Question: For my application I have to use a undefined number of different detection strategies. A strategy is defined in the following fashion:

The AND gate can also be a OR gate. For now, I hard coded all these rules in my code. For better extensability, I'd like to define all the detection startegies respectively rules in a XML file and parse it. But I'm not really sure how I can define such a detection strategy in a XML file. Any hints how to start?
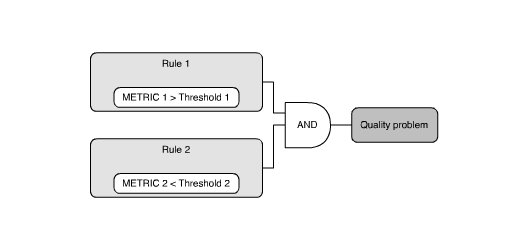
Answer: Can they get any more complicated than in your diagram?
If not, something like the below, which just translates the structure of your diagram into
'''
<Strategy>
<Name>Test-1</name>
<Quality-problem>Too much splurge in the windler<Quality-problem>
<Gate type="AND">
<Left>
<Metric>foo</Metric>
<Comparison>less-than</Comparison>
<Threshold>100</Threshhold>
</Left>
<Right>
<Metric>bar</Metric>
<Comparison>greater-than</Comparison>
<Threshold>200</Threshhold>
</Right>
</Gate>
</Strategy>
'''
If they do get more complex, you can still use something like the above, just a little more complex. You can/shuld write a XML schema to describe what you come up with so you can use standard validation tools, validating parsers etc.